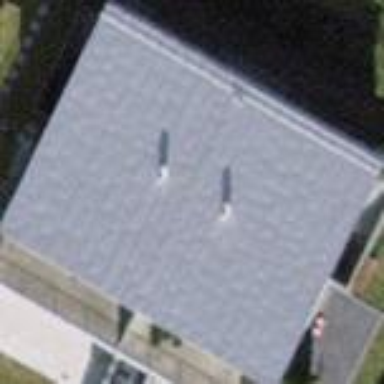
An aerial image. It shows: Residential building with flat grey metal roof.